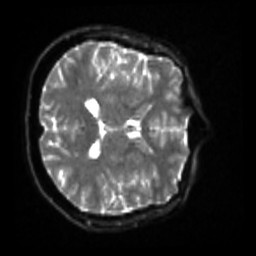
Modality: sbref
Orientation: axial
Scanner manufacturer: siemens
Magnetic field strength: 3 T
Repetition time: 4 s
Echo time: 0.0594 s